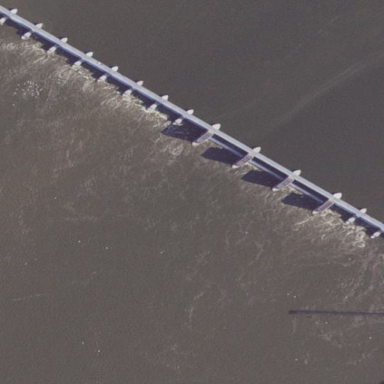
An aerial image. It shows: Man-made bridge.